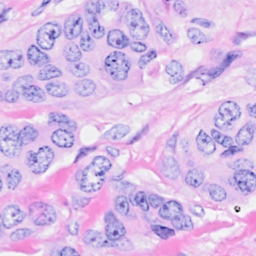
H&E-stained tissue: Breast